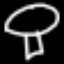
Label: mushroom